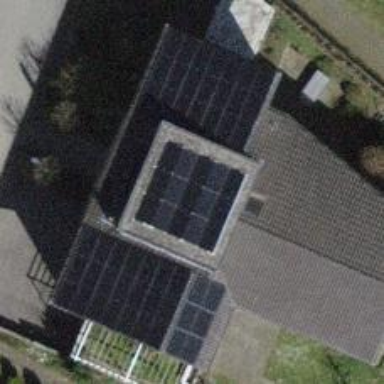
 consisting of solar photovoltaic panels."